Question: How do I make the boxes here around the text? Do I have to change from Relative- or TableLayout? Are they called panels?

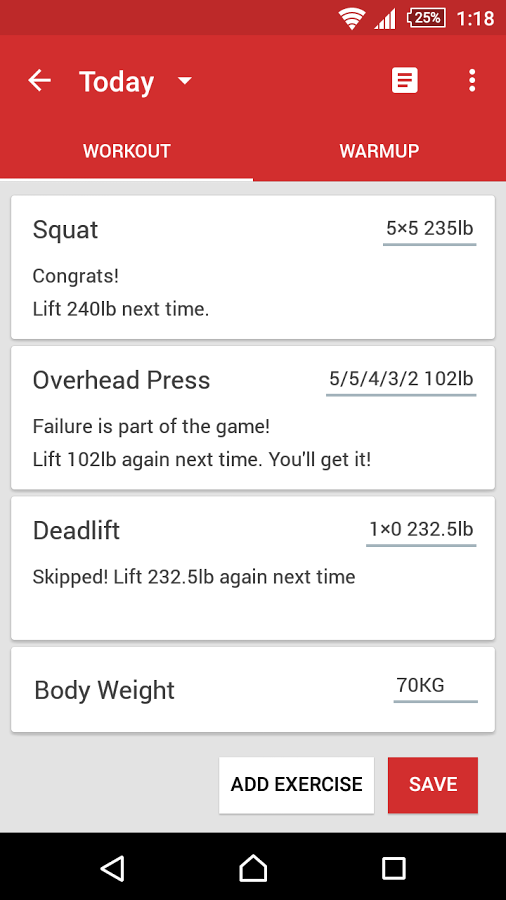
Answer: Android does not have a simply border property, so you can create a border by background image. You can see this answer: <URL>